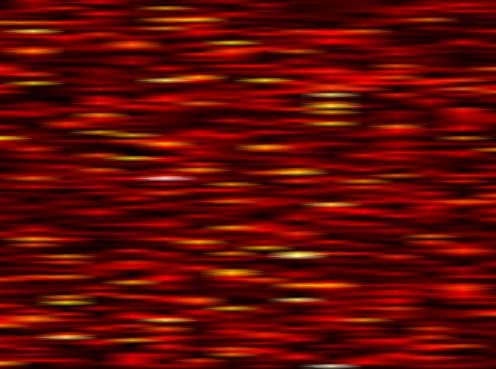
Label: WOLA